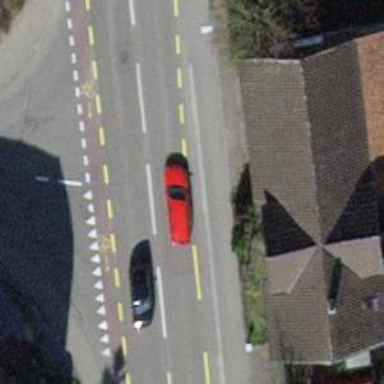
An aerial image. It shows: Primary highway with cycle lane having soft surface separate from the sidewalk. The surface of the road is asphalt.